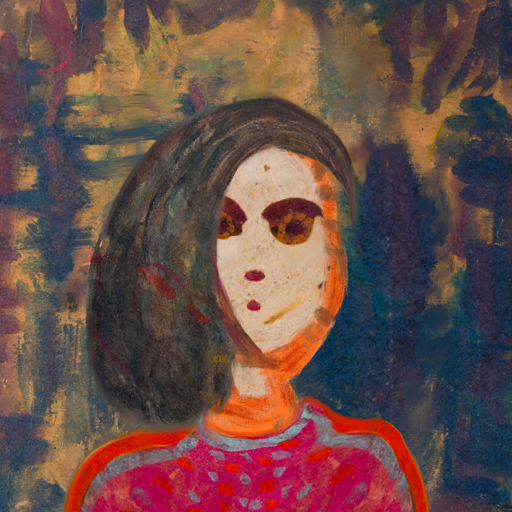
Background: InTheSun, Head And Neck Front: Rupkatha, Face Front: Doll, Bust: Sisters, Hair Front: Gypsy_Mother, Head Accessory: Blank, Second Necklace: Blank, Necklace: Blank, Baby: Blank